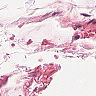
Metastatic tissue present: no